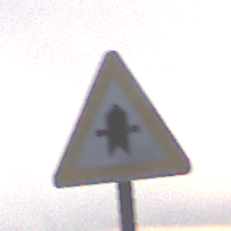
Verkehrszeichen: Vorfahrt
Umgebung: Outdoor, Nature
Tageszeit: SunriseSunset
Wetter: Overcast
Licht: Natural
Jahreszeit: NotSpecified
Kontrast: LowContrast